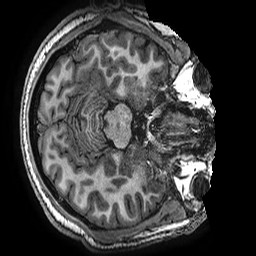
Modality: T1w
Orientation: axial
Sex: male
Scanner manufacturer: ge
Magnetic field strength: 3 T
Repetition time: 0.007644 s
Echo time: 0.003468 s